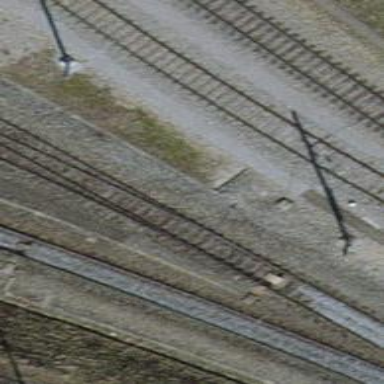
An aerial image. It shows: Railway switch.